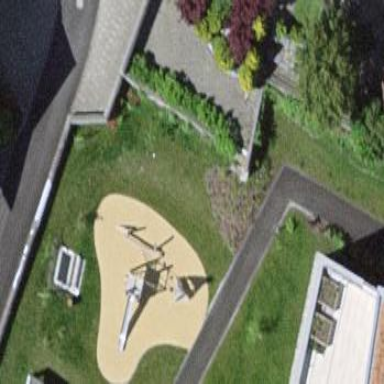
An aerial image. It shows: Playground area for leisure land.